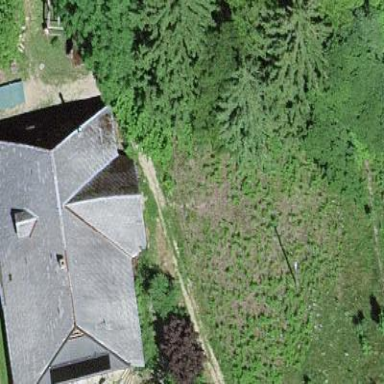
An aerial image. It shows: Farm building.